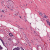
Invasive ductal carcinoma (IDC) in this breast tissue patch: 0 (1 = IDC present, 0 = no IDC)